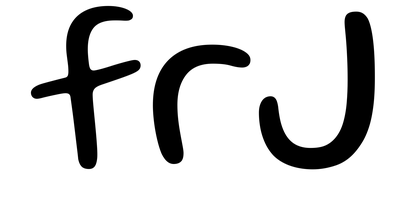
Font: Gluten_Light